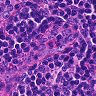
Metastatic tissue present: no